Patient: sex M, age 61
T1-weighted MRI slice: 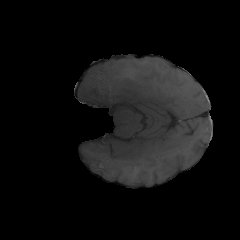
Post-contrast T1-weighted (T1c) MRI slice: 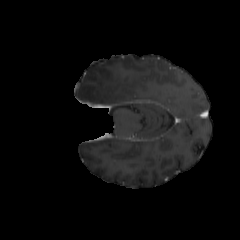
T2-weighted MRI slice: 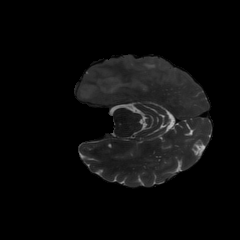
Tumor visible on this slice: yes
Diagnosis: Glioblastoma, IDH-wildtype
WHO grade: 4